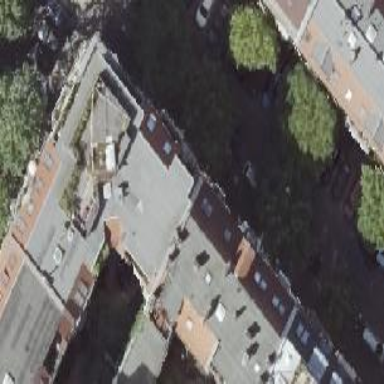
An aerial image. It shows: Residential building with distinctive double saltbox roof shape.